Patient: sex F, age 74
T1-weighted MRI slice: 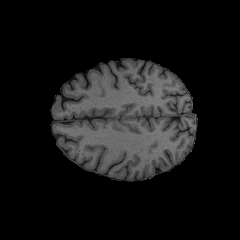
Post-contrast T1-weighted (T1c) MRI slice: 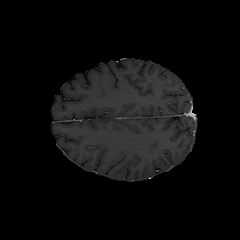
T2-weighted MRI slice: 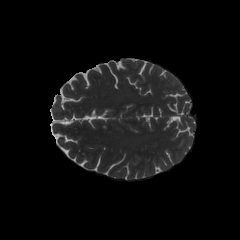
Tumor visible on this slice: no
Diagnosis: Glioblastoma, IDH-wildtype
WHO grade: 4